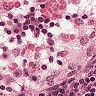
Metastatic tissue present: no